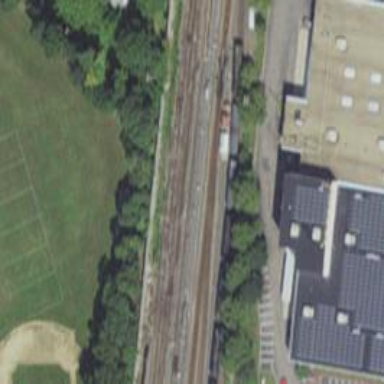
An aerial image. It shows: Railway junction.